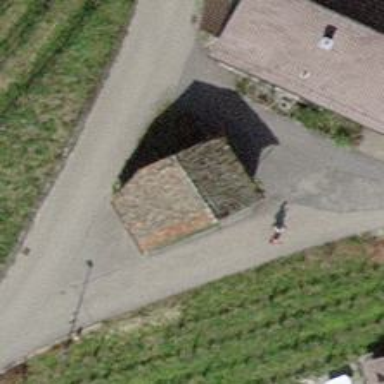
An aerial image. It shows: Brown bench.